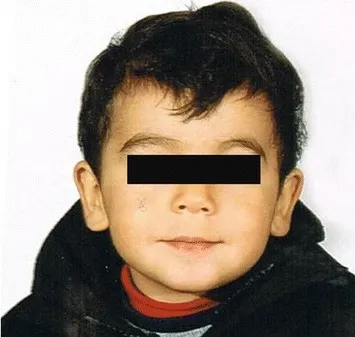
Face of the proband at age of 2 years and 3 months showing mild facial dysmorphic features listed in the text.
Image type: medical_photograph (oral_photograph)